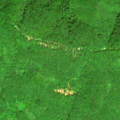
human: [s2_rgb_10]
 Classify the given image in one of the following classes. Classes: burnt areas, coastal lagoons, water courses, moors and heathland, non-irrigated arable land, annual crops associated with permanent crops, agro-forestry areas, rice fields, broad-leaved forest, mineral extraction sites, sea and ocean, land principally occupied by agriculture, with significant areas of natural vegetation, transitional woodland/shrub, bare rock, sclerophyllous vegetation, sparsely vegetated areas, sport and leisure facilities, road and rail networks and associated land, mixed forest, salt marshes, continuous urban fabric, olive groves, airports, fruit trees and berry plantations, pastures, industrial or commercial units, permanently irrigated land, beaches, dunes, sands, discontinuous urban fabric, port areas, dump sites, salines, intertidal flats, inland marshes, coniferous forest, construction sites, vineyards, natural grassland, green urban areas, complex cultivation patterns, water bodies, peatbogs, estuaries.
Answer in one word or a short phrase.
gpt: broad-leaved forest